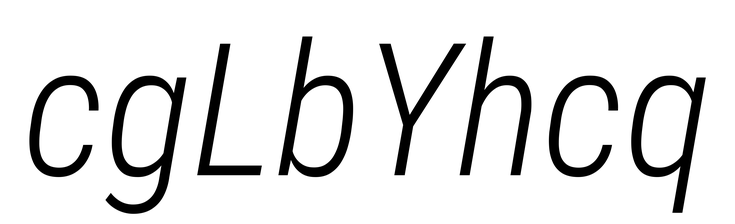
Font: Roboto-Italic_Condensed_Light_Italic